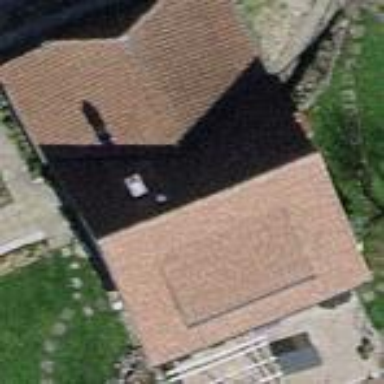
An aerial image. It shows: Detached building with pyramidal roof shape.